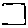
Label: square